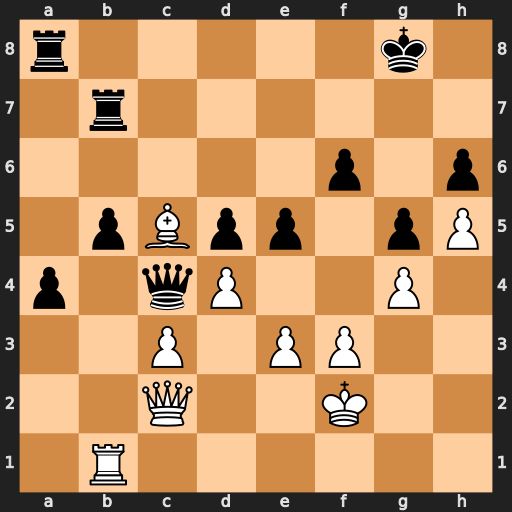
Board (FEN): r5k1/1r6/5p1p/1pBpp1pP/p1qP2P1/2P1PP2/2Q2K2/1R6
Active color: w
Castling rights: -
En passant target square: -
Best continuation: Rb4 a3 Rxc4